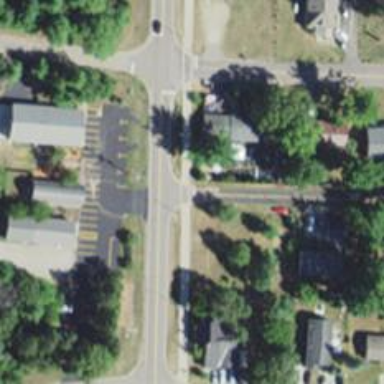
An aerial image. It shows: Road with stop sign.